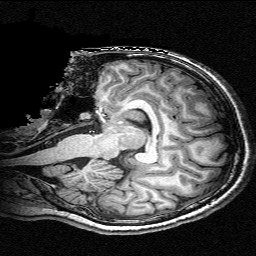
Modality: T1w
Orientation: sagittal
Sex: female
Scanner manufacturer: siemens
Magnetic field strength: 3 T
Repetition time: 2.3 s
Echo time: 0.00336 s